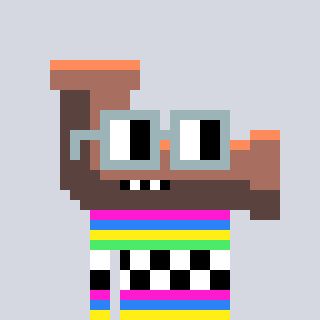
a pixel art character with square dark gray glasses, a pipe-shaped head and a green-colored body on a cool background